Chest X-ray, PA view. Patient: 29 years old, sex F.
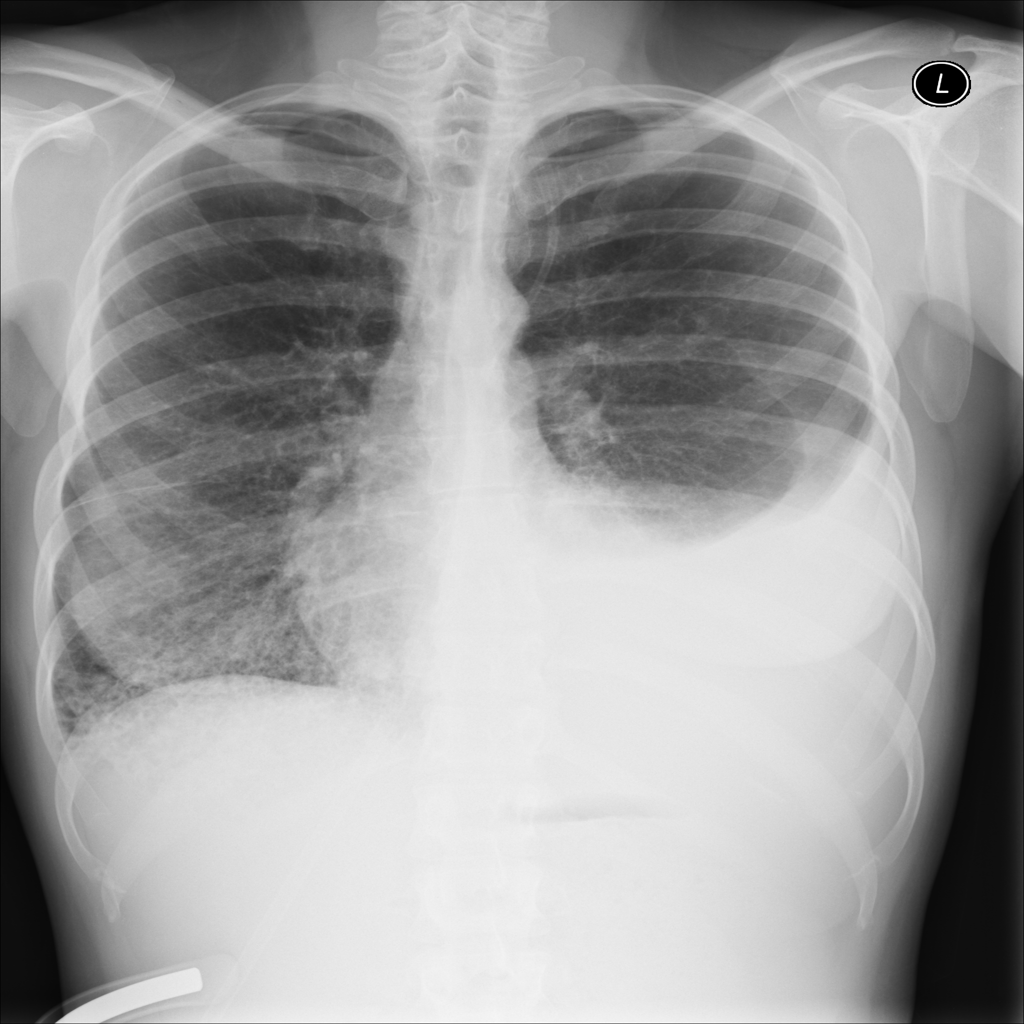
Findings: No Finding